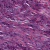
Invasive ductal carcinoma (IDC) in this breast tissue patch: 1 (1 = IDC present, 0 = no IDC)